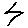
Label: zigzag